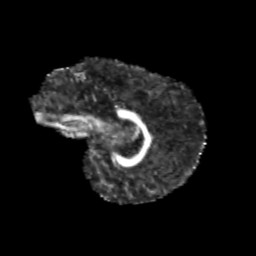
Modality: FA
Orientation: sagittal
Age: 12
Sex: male
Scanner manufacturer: siemens
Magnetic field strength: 3 T
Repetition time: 3.8 s
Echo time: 0.07 s